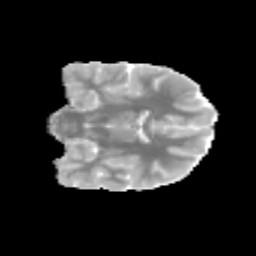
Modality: MD
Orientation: coronal
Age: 14
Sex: female
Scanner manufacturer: siemens
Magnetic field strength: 3 T
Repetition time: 3.8 s
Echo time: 0.07 s